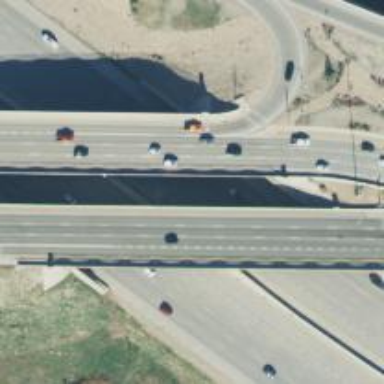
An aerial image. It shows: Bridge on motorway link with diverging diamond interchange (DDI) junction.